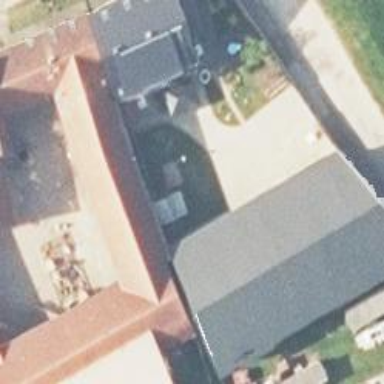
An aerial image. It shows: Building with gabled roof oriented along and colored grey.